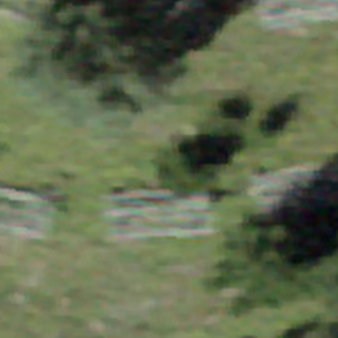
Label: other